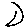
Label: moon